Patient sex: M
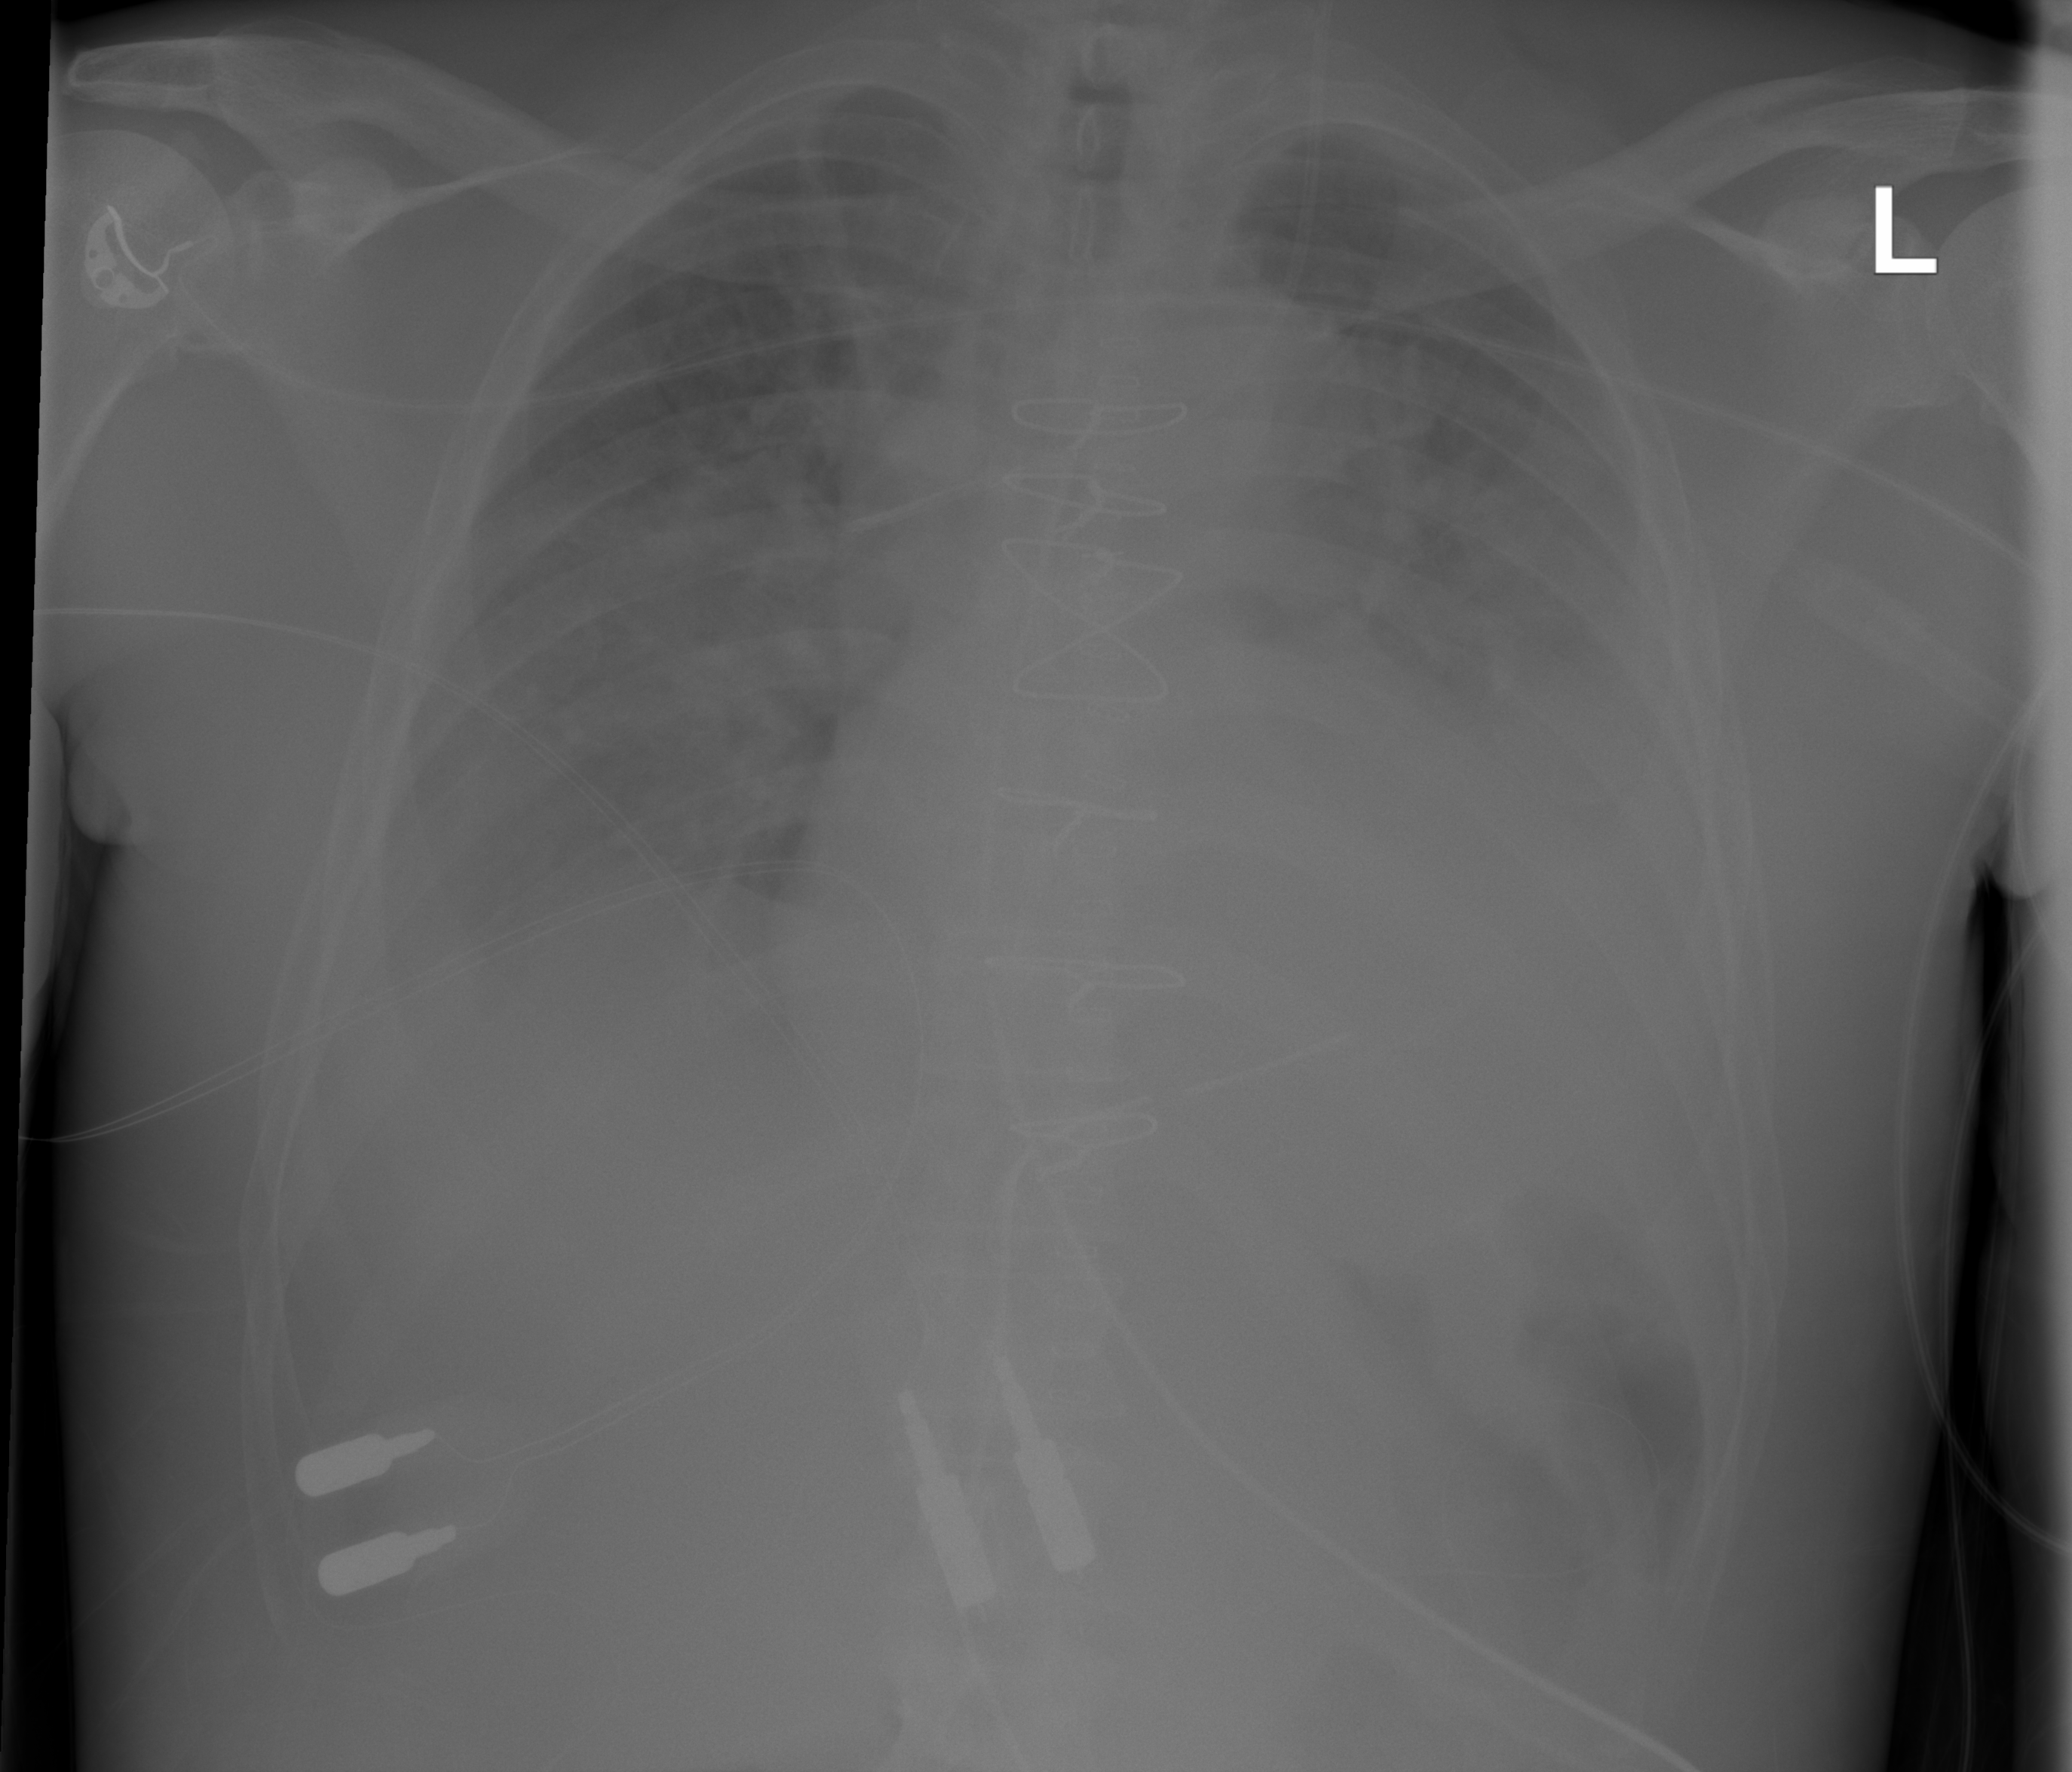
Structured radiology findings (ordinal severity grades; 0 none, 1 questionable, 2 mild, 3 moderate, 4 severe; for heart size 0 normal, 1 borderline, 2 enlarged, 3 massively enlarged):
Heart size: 2
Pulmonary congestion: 2
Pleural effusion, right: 2
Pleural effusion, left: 3
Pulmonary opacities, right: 2
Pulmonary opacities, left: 2
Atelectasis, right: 0
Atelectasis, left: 2